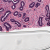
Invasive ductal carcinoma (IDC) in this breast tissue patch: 0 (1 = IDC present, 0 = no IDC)